Field crop: maize
Growth stage: 2
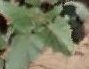
Species: datura